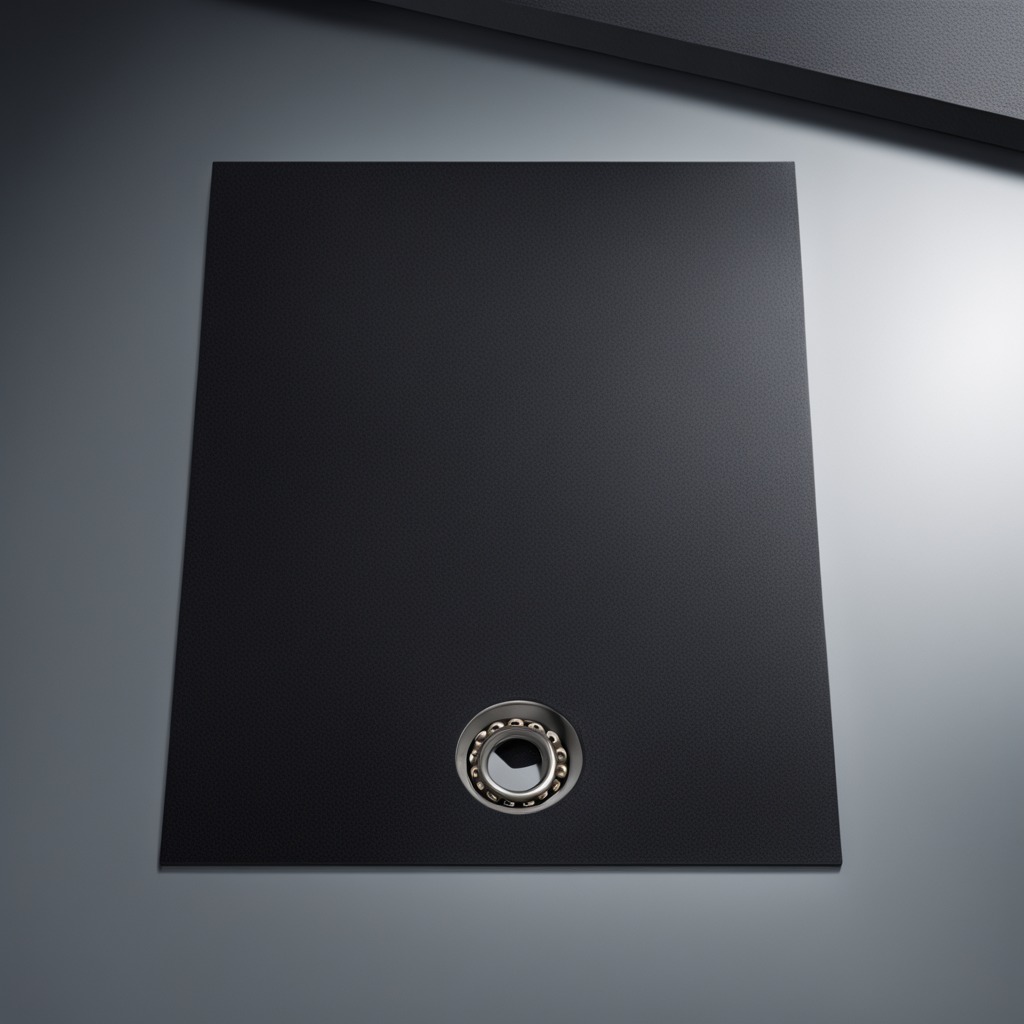
A metal ball bearing lies on the granite tabletop.